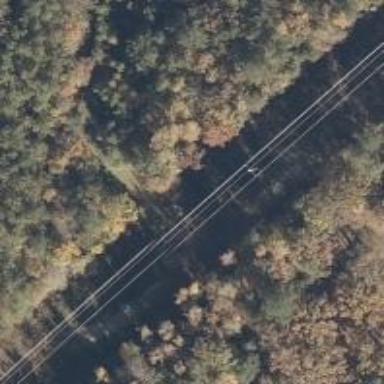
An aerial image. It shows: Power pole.